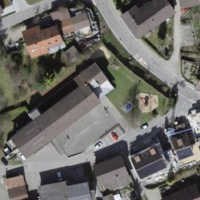
EUNIS habitat code: 54
Species observed at this site:
Prunus spinosa